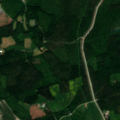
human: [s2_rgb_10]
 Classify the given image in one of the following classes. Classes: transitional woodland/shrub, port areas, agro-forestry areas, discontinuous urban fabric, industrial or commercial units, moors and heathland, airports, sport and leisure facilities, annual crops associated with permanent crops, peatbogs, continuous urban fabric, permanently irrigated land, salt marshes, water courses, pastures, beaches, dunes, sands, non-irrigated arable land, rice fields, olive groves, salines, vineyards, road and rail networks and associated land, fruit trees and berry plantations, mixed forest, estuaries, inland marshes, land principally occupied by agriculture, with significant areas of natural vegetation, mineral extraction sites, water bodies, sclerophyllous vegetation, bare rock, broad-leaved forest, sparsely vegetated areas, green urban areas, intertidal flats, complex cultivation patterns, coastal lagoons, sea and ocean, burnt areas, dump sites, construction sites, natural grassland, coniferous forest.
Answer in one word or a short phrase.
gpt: land principally occupied by agriculture, with significant areas of natural vegetation, mixed forest